Question: You've probably seen it on websites where they offer a website and you can use if you want. So you register a but you can also set up to redirect [with A record] to and they handle it because you gave them your domain () so they know to redirect to but your address bar remains www.yourdomain.com
<URL> has it
This is what I've been trying to do:

I want to be able to handle incoming redirects from multiple websites and 'fetch' content from a subfolder on the main site but keep the original URL intact.
I want to use php since i want to retrieve the user var (bar and foo) from a db.
Since I won't have access to every domain, I can only play with the incoming part (the blue box)
So far I only had success with duplicating a url (www.bar.com fetches 75.333.444.55) which is pretty useless...
And using file_get_contents('<URL> in my index.php to display subfolder index.html without redirecting again but it's slow and browser unfriendly.
I've been trying to ".htaccess it" with little success
Anything will help
Thanks
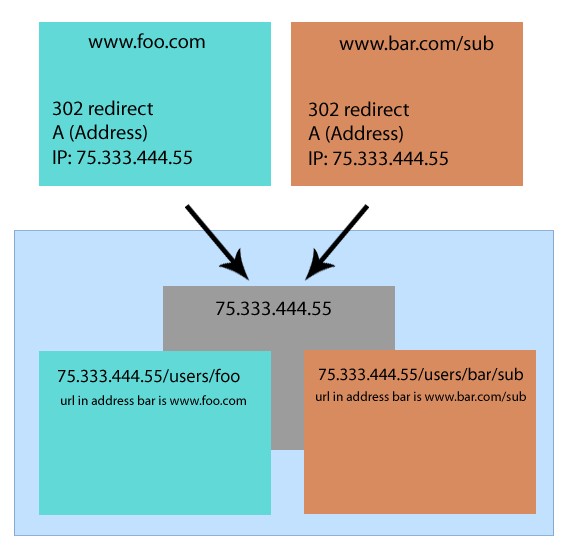
Answer: You do not want a 302 redirect! You want a virtual host.
Google for virtual host and if you need more help ask - but make sure you tell us what webserver you are using.